Aerial crown-view tile of a tropical tree (Barro Colorado Island, Panama), acquired 20250616:
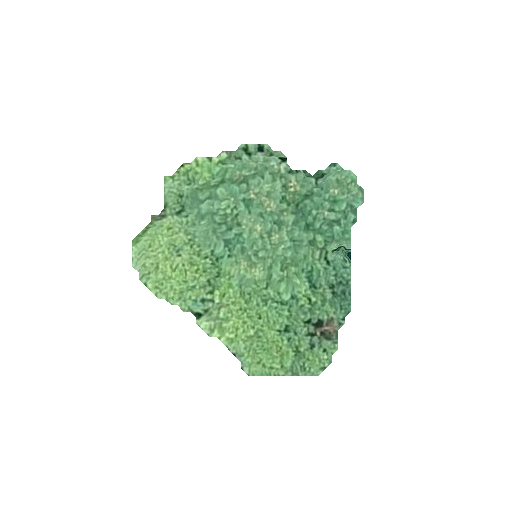
Species: Jacaranda copaia
GBIF accepted scientific name: Jacaranda copaia
Crown area: 54.45 m²